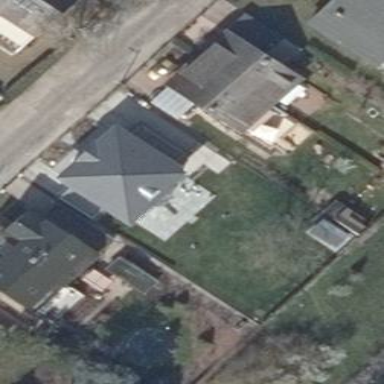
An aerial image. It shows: Detached building with white exterior. The roof is covered with red roof tiles.